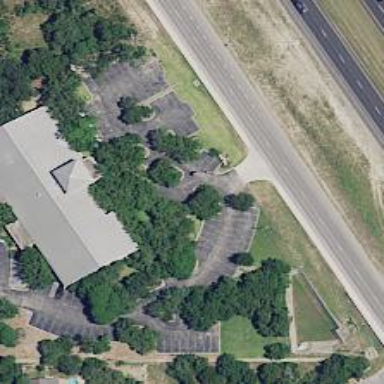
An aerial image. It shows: Office building with gabled roof.